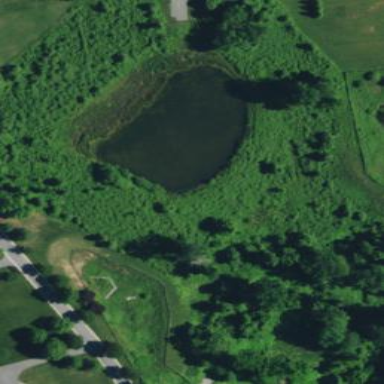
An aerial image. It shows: Detention water basin with natural surroundings.